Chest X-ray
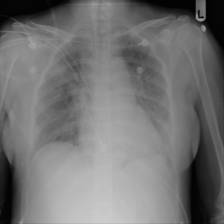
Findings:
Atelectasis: negative
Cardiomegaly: negative
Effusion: negative
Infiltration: negative
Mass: negative
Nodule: negative
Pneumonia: negative
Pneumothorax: negative
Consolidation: negative
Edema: negative
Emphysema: negative
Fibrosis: negative
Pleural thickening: negative
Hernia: negative